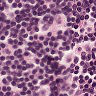
Metastatic tissue present: no